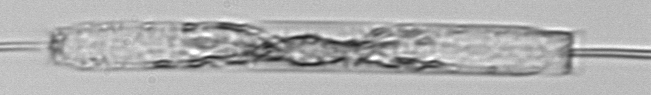
Label: Ditylum_brightwellii